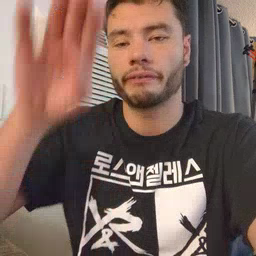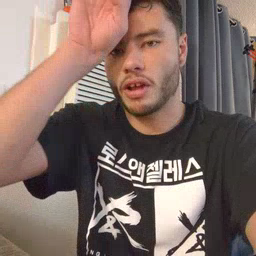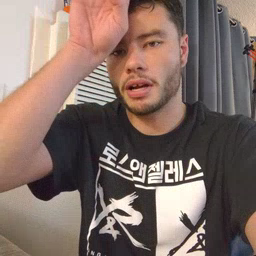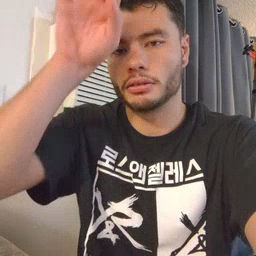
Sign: fireman